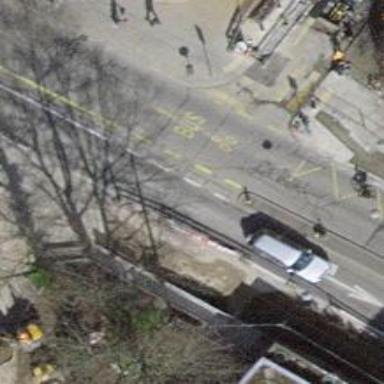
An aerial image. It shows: Secondary road with trolley wires. There is lane for buses on the left and shared busway for cyclists on the left side.